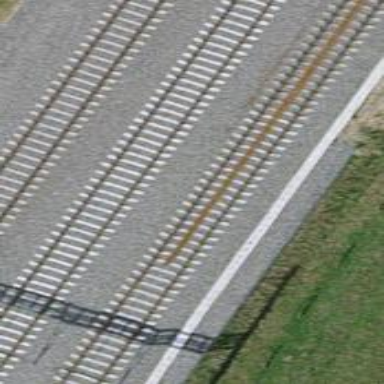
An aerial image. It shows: Single railway track with electrified contact line.